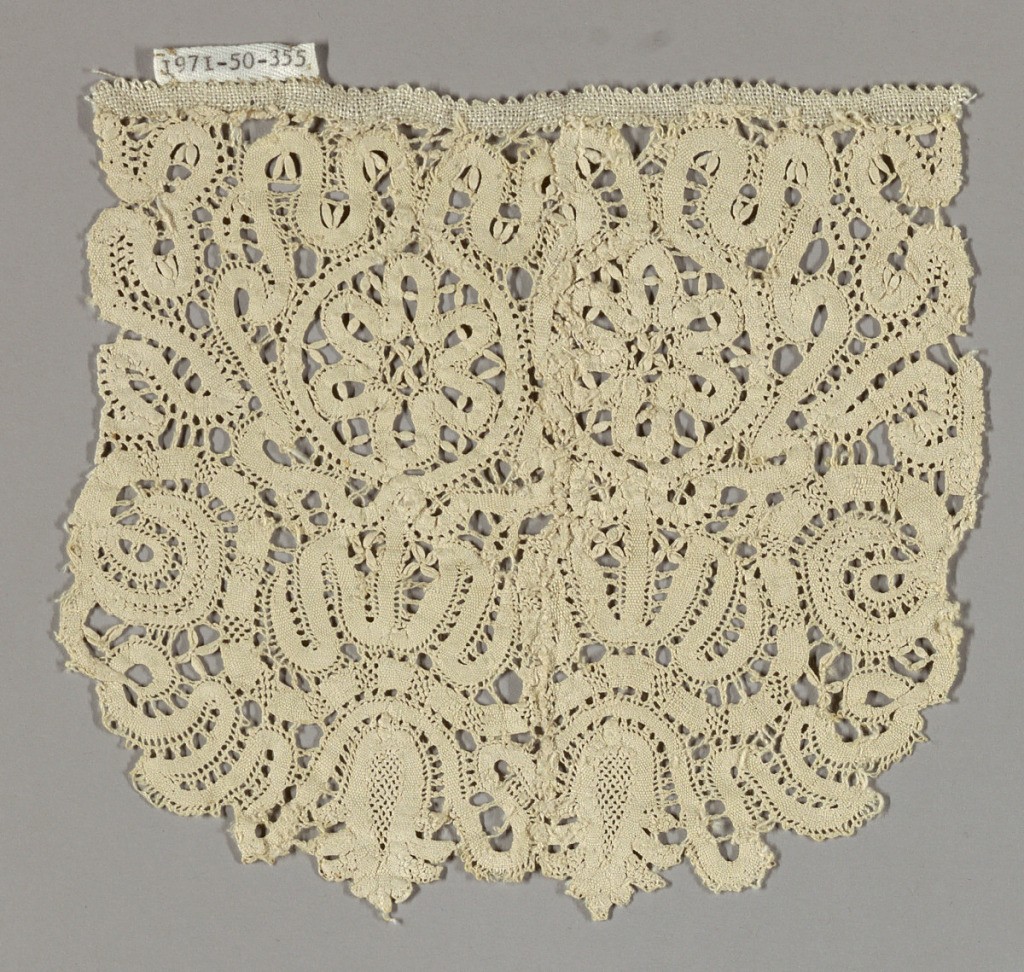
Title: Fragment
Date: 17th century
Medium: linen Technique: bobbin made continuous tape with connections added
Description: Fragment of a wide band with plant like shapes.